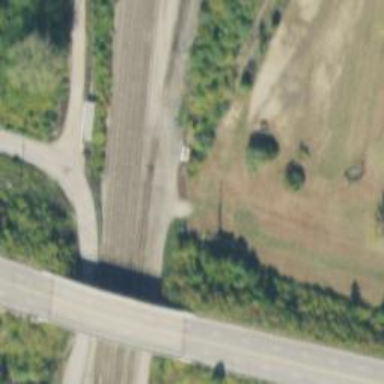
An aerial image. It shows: Abandoned railway yard is depicted.